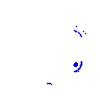
Particle: electron